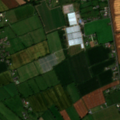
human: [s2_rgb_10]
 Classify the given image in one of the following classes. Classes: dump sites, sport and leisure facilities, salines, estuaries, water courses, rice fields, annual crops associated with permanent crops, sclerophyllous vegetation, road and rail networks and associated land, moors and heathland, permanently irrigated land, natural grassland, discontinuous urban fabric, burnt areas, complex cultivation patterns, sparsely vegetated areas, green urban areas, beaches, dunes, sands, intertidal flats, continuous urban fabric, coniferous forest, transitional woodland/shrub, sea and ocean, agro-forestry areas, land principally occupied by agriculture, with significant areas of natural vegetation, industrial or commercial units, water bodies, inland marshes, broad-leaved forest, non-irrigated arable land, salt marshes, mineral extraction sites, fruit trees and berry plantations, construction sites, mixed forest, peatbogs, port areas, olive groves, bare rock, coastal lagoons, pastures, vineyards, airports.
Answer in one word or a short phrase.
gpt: discontinuous urban fabric, non-irrigated arable land, complex cultivation patterns